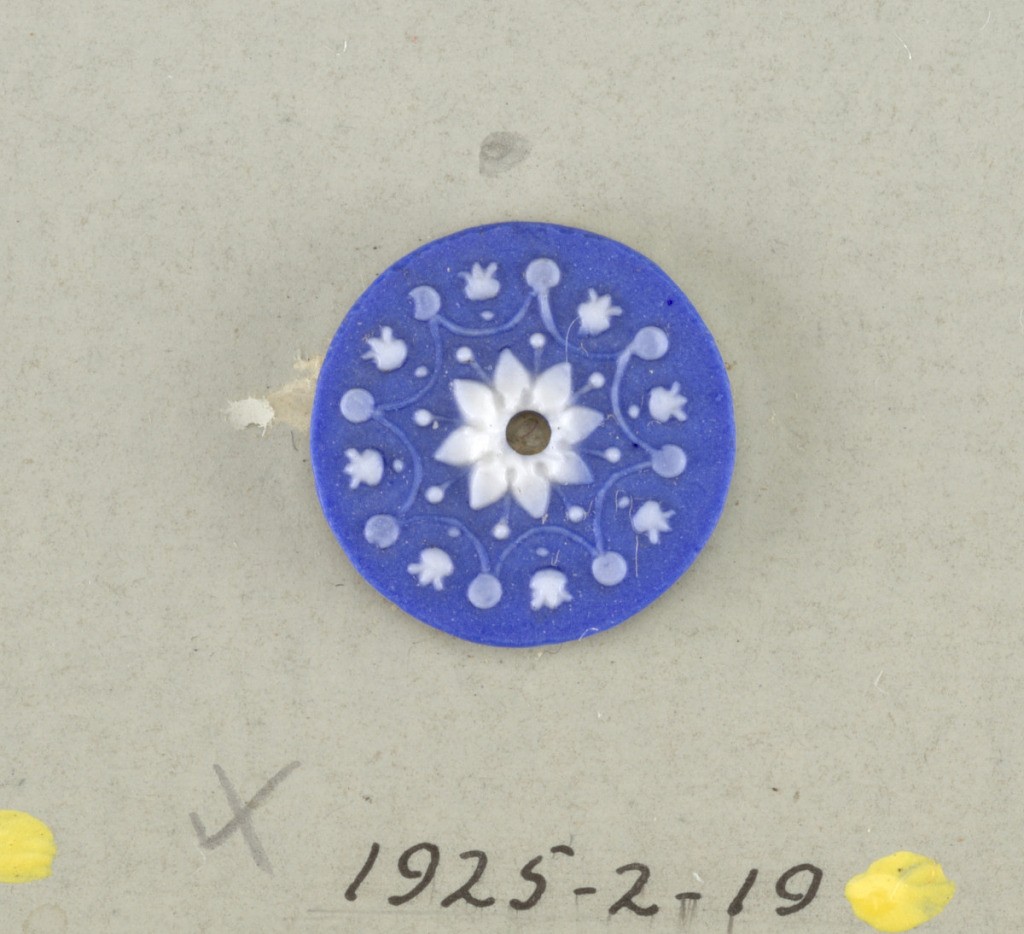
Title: Button
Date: late 18th century
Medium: Stoneware
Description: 1925-2-19: Circular medallion in the style of Wedgwood Jasper...